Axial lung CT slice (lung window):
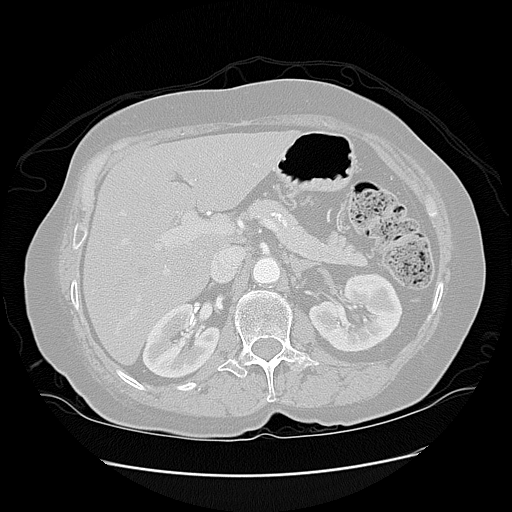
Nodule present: no